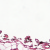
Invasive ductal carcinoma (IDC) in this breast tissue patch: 0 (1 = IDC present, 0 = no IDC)